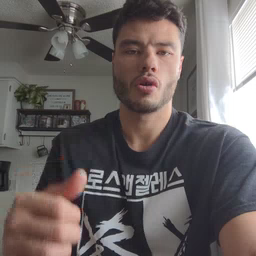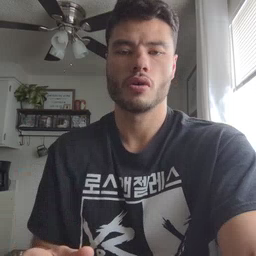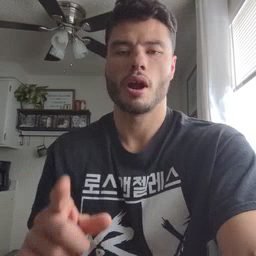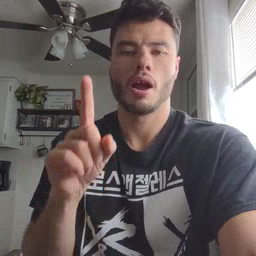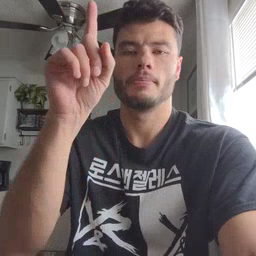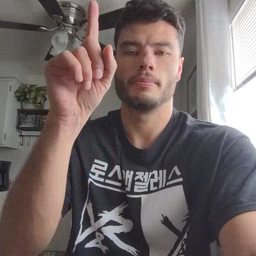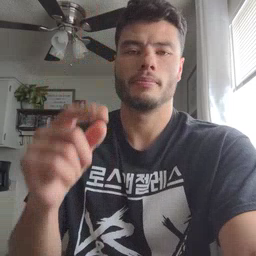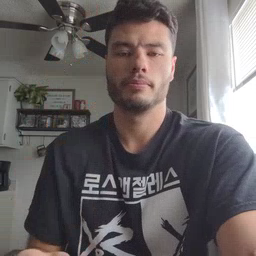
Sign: up